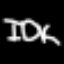
Label: hourglass